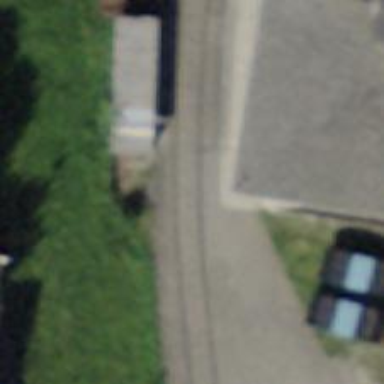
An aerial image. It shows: Single railway siding track.